Field crop: maize
Growth stage: 2
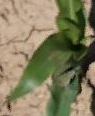
Species: maize